Field crop: tomato
Growth stage: 2
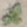
Species: solanum